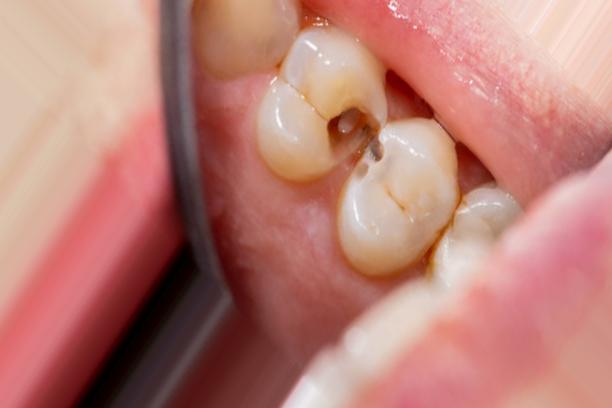
Condition: Caries